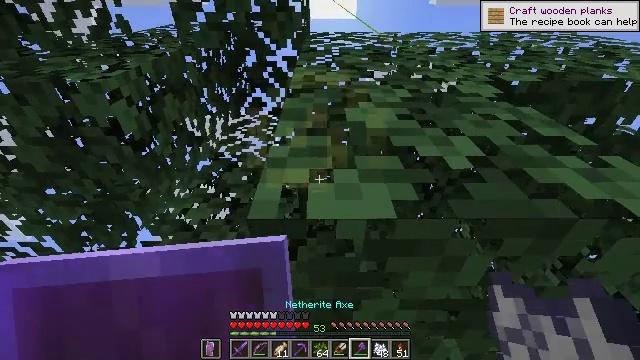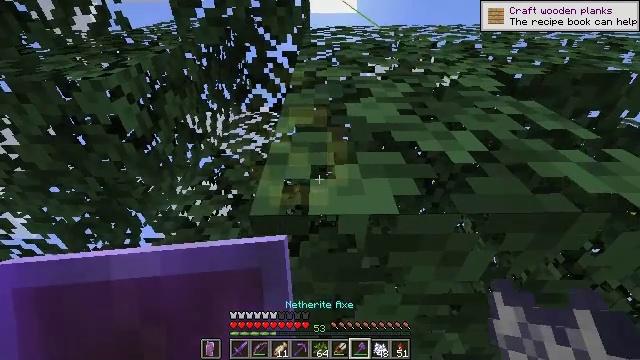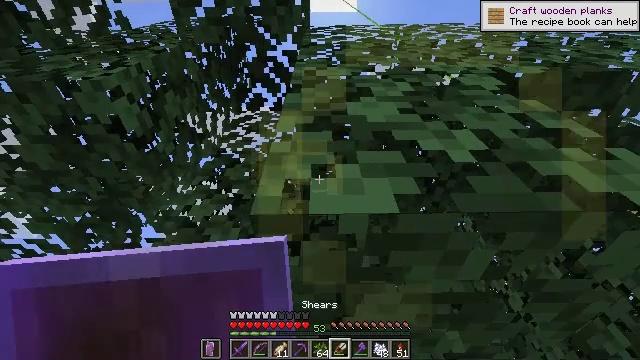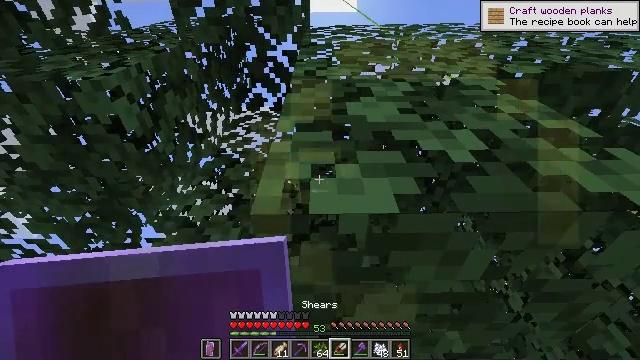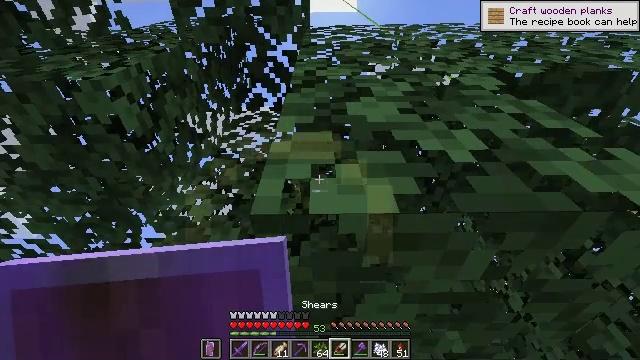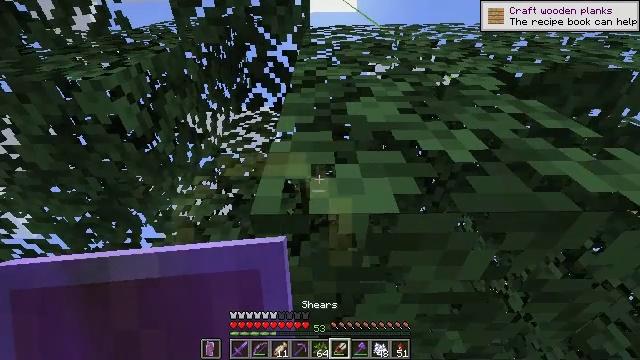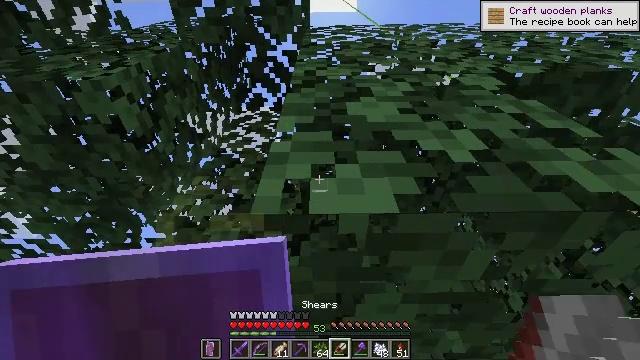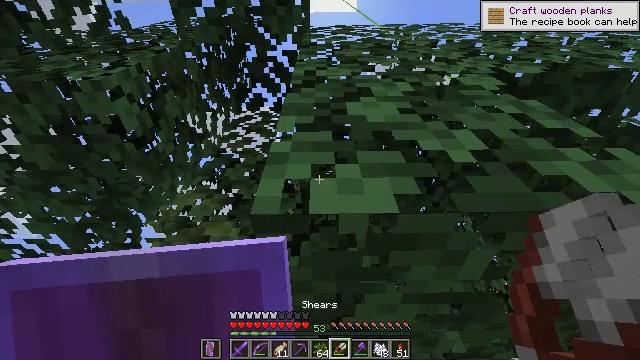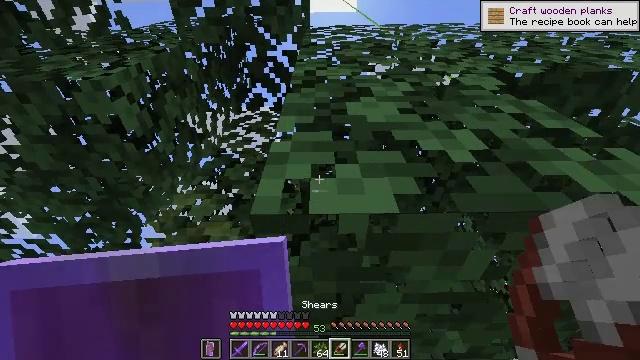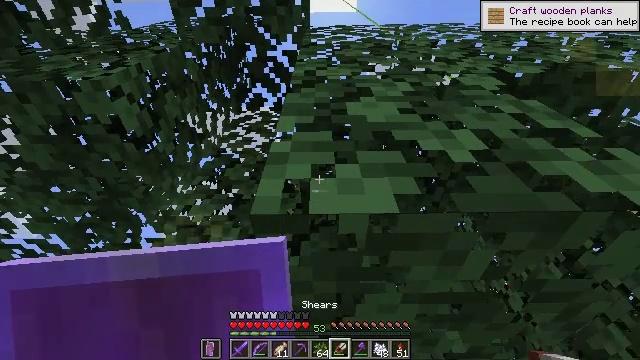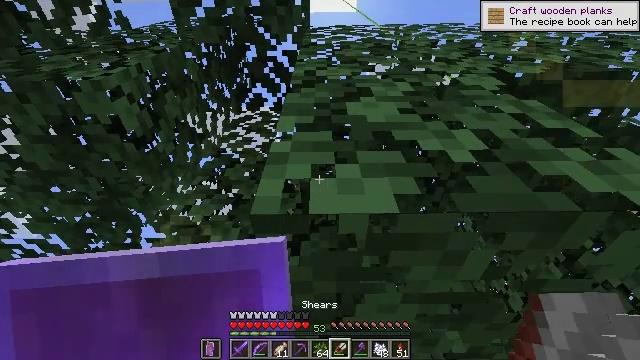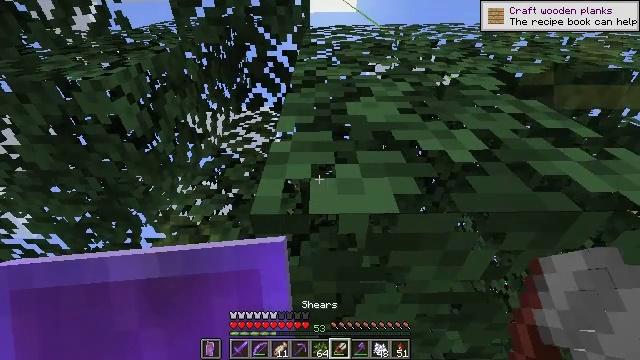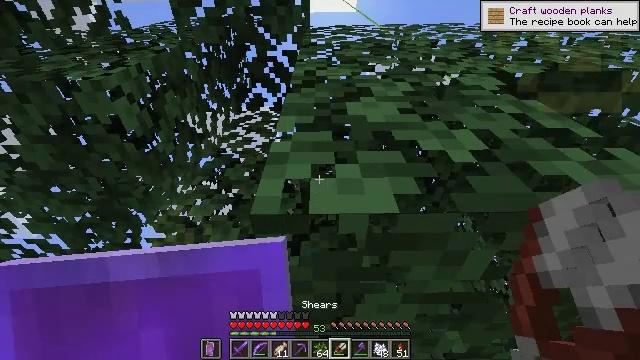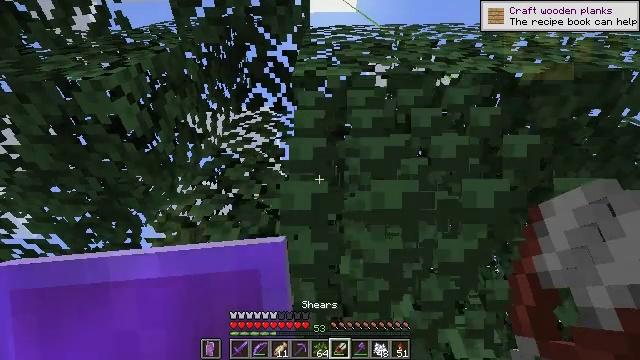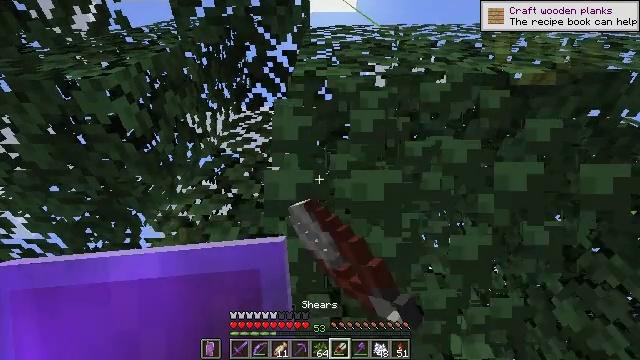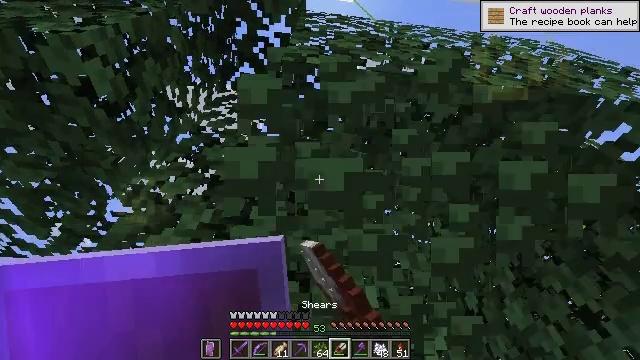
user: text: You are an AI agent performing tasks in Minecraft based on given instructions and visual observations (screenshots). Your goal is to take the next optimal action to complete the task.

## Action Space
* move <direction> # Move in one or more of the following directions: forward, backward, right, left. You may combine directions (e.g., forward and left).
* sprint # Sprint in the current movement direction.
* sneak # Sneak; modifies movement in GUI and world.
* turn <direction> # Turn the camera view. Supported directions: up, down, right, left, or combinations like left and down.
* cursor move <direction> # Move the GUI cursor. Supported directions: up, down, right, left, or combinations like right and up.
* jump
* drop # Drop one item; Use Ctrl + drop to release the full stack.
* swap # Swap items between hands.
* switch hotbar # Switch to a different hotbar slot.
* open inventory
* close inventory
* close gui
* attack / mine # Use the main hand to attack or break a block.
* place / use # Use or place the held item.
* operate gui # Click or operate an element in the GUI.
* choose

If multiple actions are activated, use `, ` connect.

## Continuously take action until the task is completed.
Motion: motion action
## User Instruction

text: Break oak leaves from the trees.
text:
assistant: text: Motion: no_op
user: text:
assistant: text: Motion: no_op
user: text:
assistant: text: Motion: no_op
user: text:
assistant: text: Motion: no_op
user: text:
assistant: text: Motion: no_op
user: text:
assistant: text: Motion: no_op
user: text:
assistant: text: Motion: no_op
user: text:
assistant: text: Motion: no_op
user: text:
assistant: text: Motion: no_op
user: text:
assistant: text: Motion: no_op
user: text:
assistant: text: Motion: no_op
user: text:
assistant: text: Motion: no_op
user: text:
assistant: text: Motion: attack / mine
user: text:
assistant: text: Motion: attack / mine
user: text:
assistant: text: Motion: turn right and down, attack / mine
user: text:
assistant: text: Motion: turn right and down, attack / mine
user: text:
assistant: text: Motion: turn right and down, attack / mine
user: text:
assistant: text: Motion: attack / mine
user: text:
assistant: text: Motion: attack / mine
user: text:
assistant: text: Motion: turn left and down, attack / mine
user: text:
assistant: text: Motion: turn left and down, attack / mine
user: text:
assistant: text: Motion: turn left, attack / mine
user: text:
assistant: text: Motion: turn left, attack / mine
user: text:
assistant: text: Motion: turn left, attack / mine
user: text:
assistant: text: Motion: attack / mine
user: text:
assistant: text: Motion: attack / mine
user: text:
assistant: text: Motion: attack / mine
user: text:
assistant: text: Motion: turn left, attack / mine
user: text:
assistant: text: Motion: turn left, attack / mine
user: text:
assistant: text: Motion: turn left and down, attack / mine